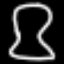
Label: hourglass